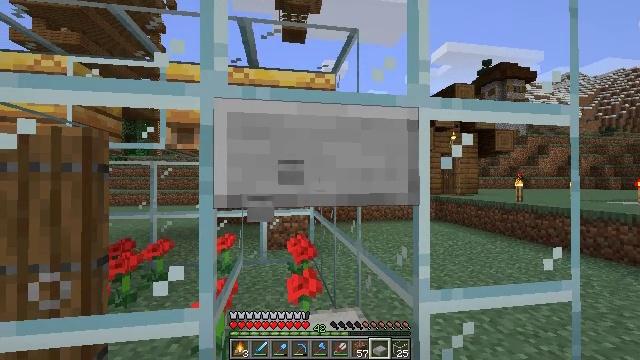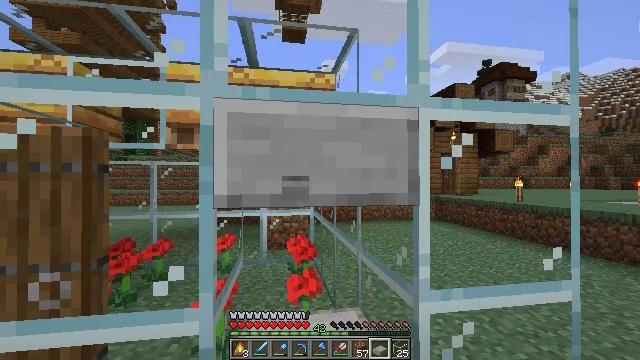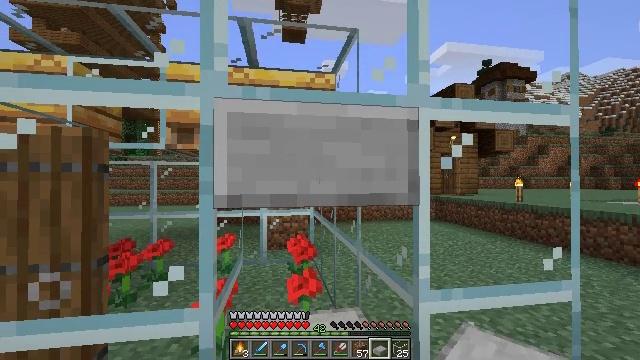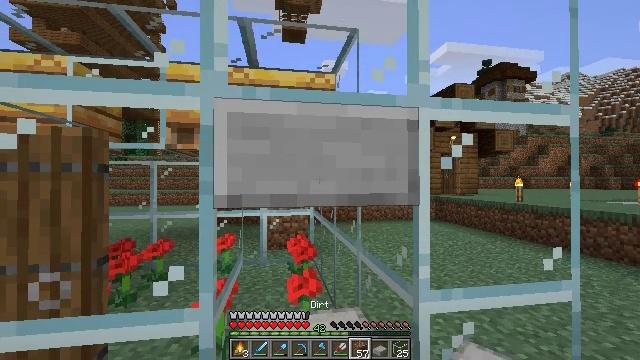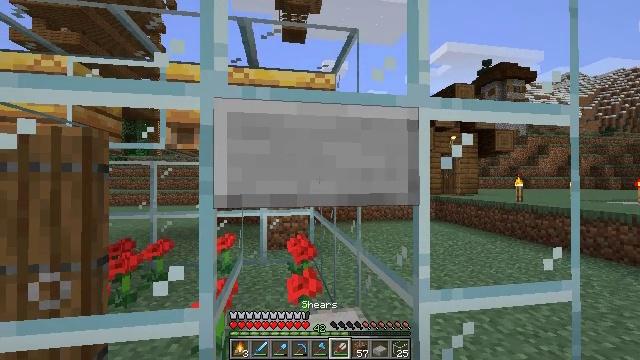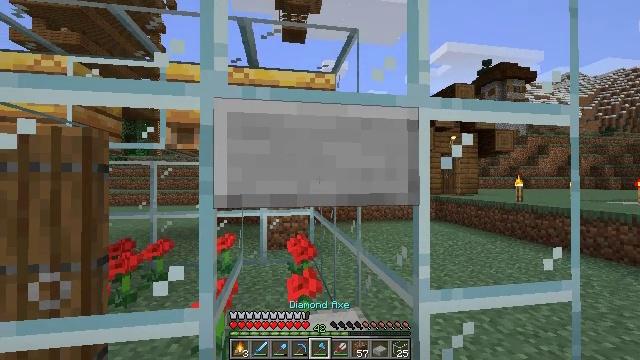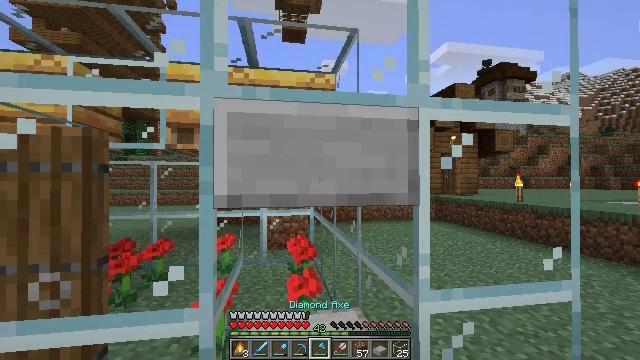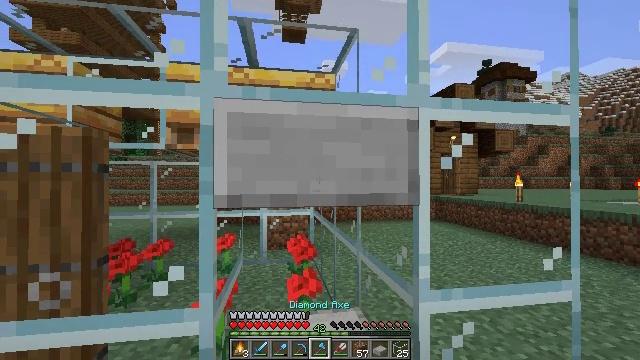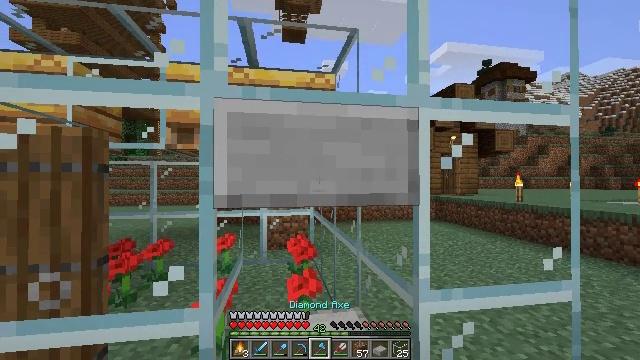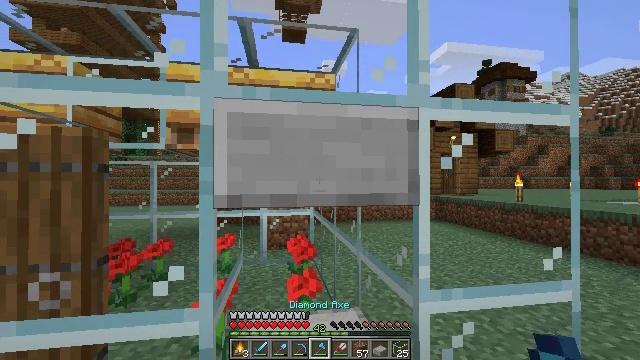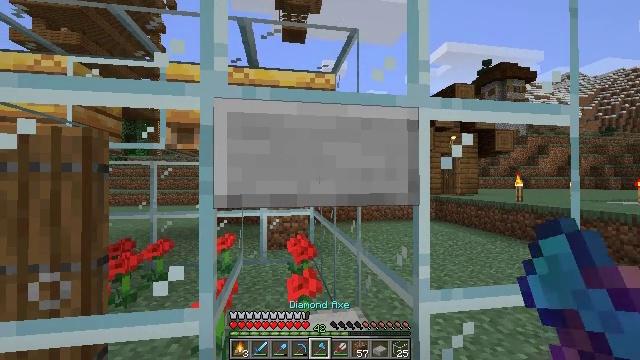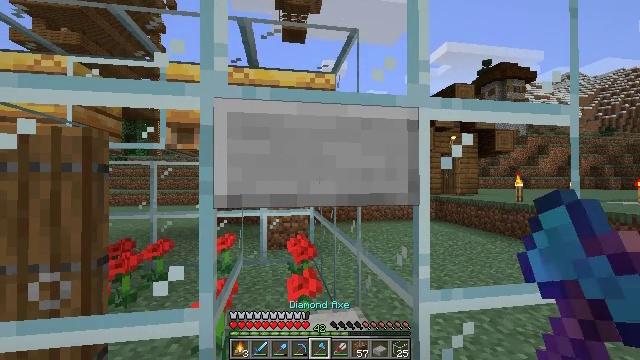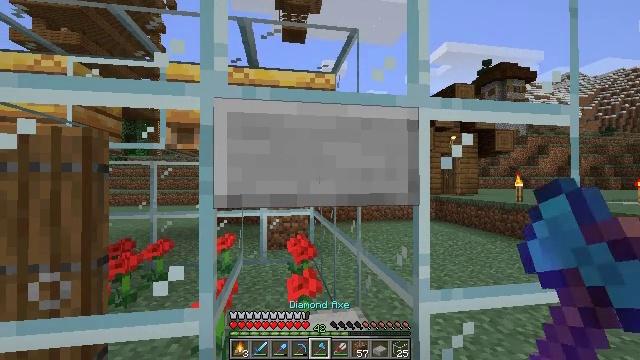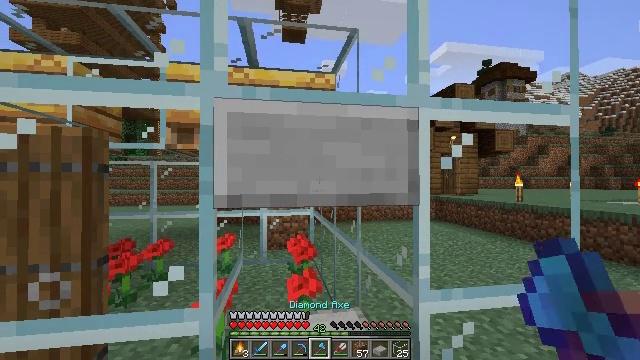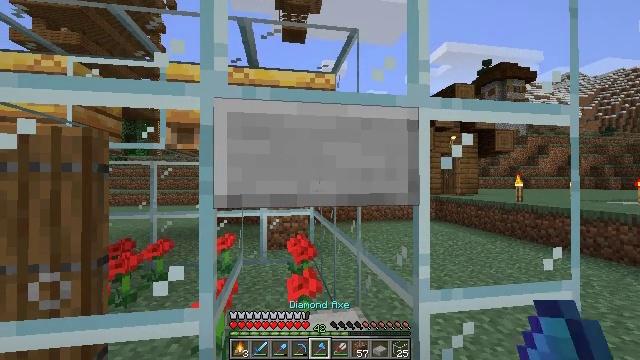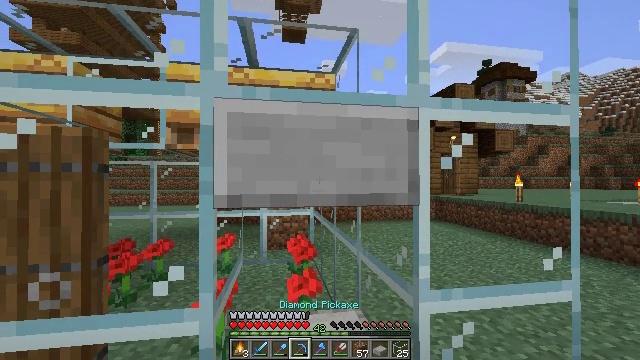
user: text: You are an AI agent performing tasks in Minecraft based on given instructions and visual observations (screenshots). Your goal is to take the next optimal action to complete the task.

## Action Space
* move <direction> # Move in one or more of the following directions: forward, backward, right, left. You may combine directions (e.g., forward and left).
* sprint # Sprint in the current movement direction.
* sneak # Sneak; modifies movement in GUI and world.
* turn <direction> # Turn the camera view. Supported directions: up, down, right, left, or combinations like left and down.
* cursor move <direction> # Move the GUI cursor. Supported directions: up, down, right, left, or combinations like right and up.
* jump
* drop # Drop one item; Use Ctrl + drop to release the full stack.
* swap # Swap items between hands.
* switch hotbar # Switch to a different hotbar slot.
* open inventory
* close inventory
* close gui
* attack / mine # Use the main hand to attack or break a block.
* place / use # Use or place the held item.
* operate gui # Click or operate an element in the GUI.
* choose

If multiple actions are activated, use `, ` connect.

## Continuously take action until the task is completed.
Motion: motion action
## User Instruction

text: Break the smooth stone slab to reuse it.
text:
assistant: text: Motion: no_op
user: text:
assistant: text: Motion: no_op
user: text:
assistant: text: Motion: no_op
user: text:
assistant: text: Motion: no_op
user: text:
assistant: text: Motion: no_op
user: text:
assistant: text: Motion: no_op
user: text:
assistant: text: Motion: no_op
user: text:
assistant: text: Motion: no_op
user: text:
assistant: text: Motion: no_op
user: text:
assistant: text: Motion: no_op
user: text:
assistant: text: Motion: no_op
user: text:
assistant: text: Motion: no_op
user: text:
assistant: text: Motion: no_op
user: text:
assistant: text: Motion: no_op
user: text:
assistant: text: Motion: no_op
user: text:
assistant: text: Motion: no_op
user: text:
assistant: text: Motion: no_op
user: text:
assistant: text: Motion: no_op
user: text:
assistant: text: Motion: no_op
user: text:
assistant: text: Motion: no_op
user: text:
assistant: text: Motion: no_op
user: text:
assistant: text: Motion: attack / mine
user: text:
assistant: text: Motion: attack / mine
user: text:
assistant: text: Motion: attack / mine
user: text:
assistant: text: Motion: attack / mine
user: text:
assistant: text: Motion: attack / mine
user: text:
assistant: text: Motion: attack / mine
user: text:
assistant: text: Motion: attack / mine
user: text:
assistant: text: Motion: attack / mine
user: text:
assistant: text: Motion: attack / mine